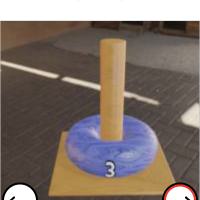
Task: sum
Answer: 3